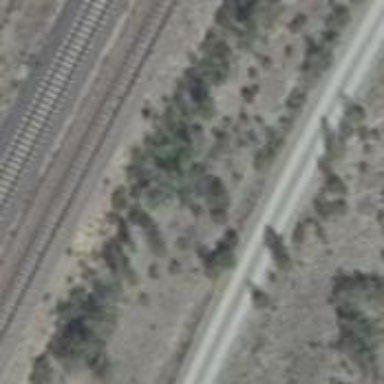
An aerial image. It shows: Gravel track with grade2 tracktype.